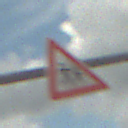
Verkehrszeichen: KinderLinks
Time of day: MorningAfternoon
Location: Outdoor (Suburban)
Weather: PartlyCloudy
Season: NotSpecified
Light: Natural